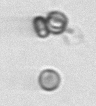
Label: Thalassiosira_sp_aff_mala